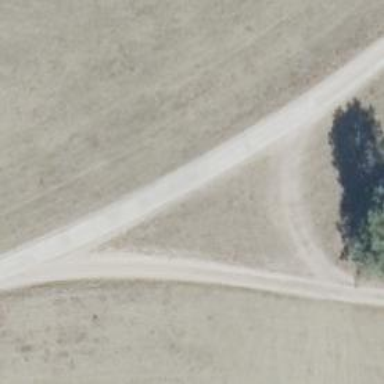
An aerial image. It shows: Grass track with grade5 track type.